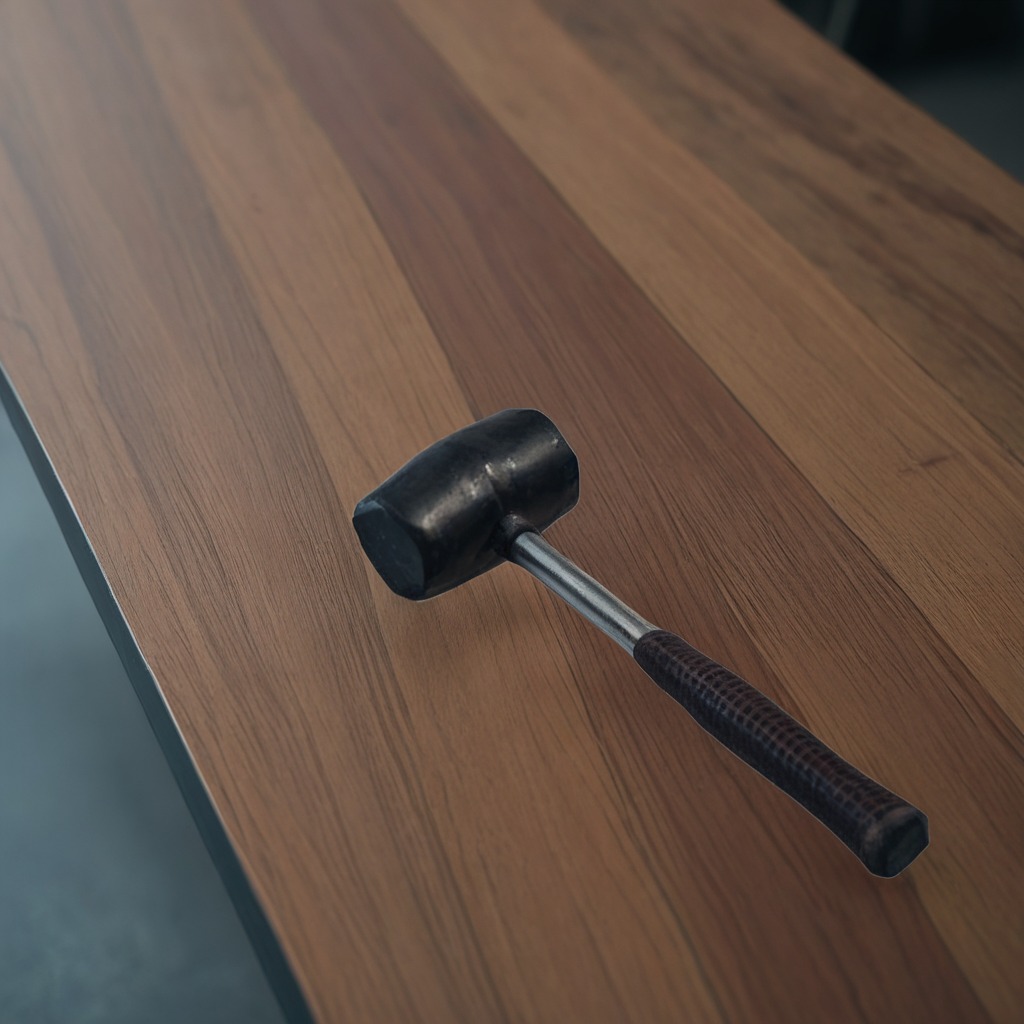
A hammer lies on a old table with faint burn marks in a small garage at twilight.